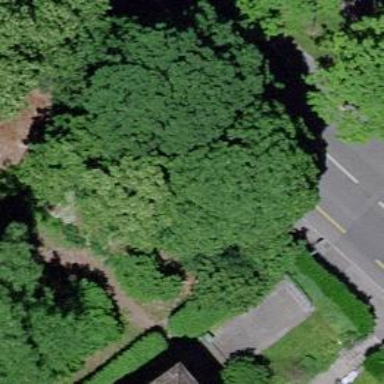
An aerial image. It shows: Tree-lined avenue.